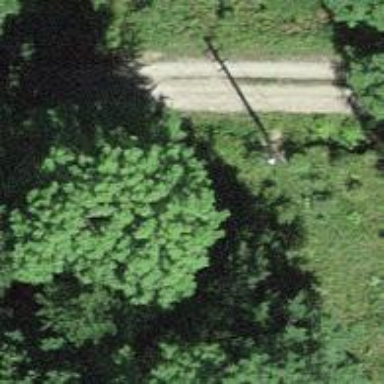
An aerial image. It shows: Power pole.